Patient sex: F
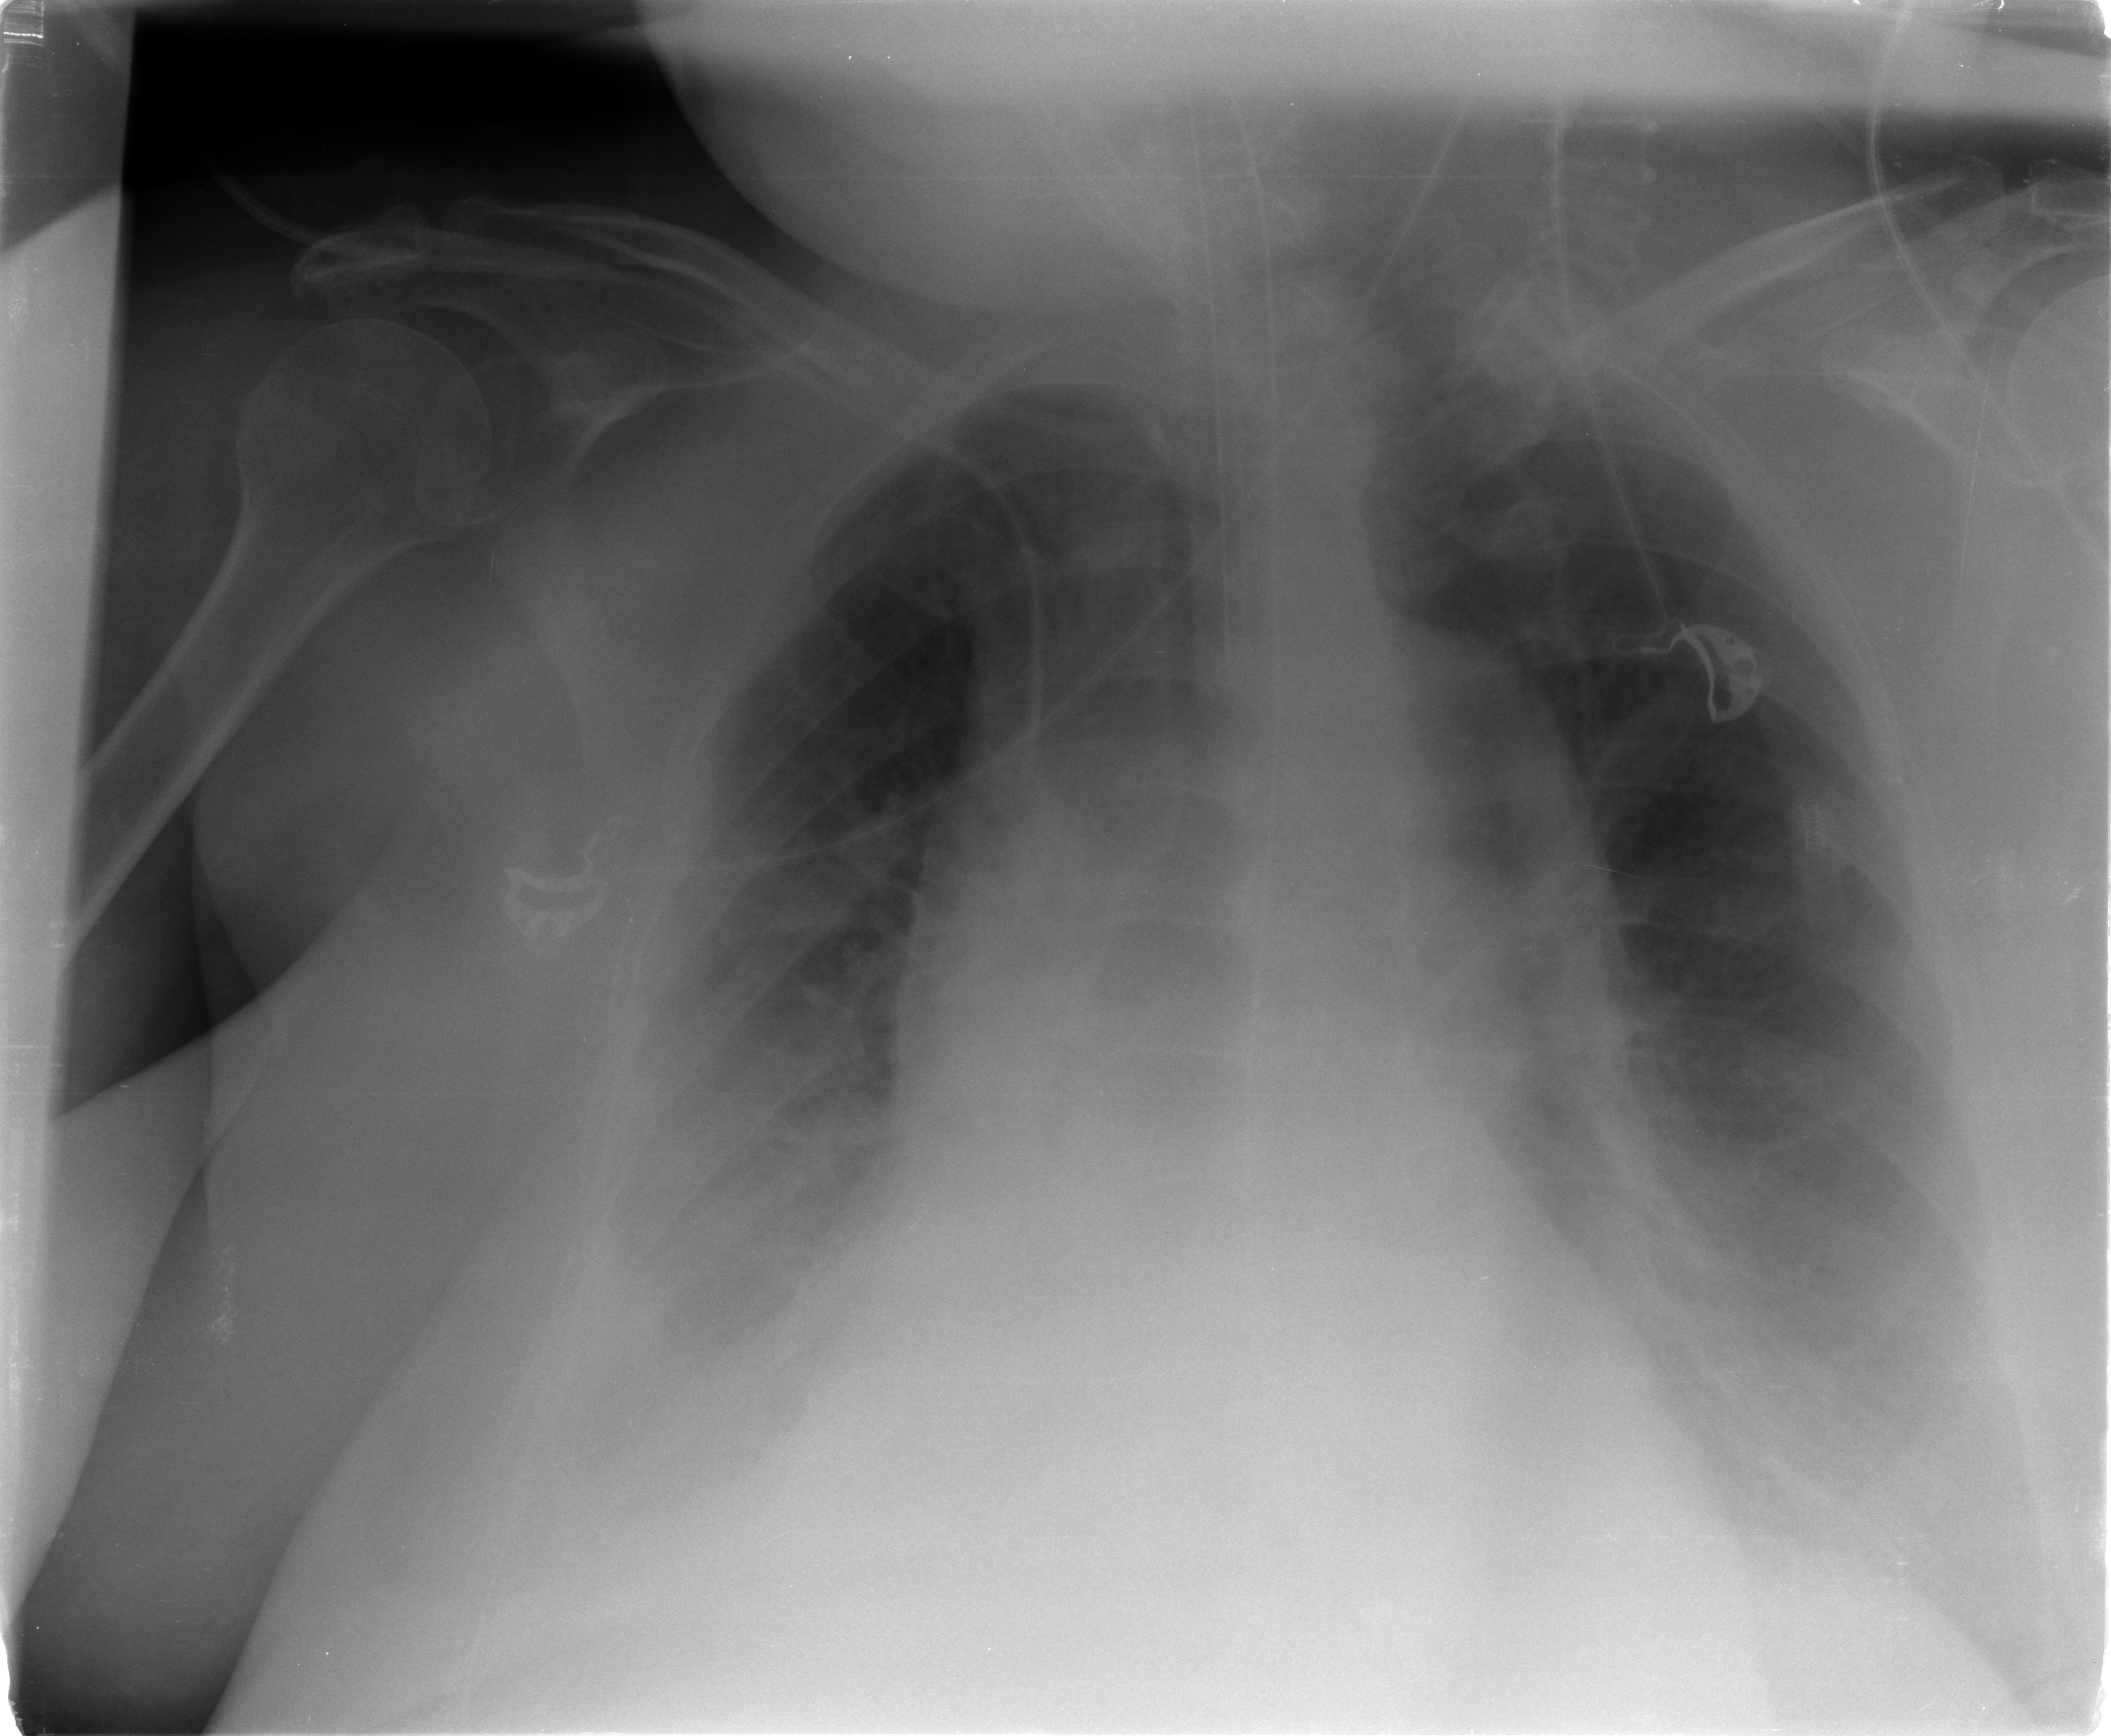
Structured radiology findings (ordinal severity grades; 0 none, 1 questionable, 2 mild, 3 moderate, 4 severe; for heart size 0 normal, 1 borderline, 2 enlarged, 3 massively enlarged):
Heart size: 1
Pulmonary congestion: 2
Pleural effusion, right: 3
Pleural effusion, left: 3
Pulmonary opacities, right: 0
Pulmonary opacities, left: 0
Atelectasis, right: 2
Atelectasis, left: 2